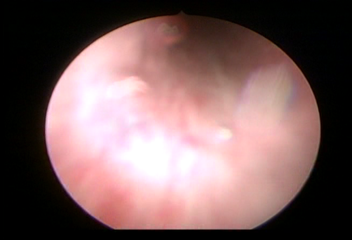
Modality: WLC
Class: Normal mucosa
Bladder cancer association: No